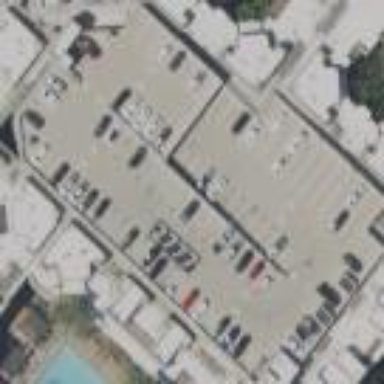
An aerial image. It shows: Multi-storey concrete parking building.